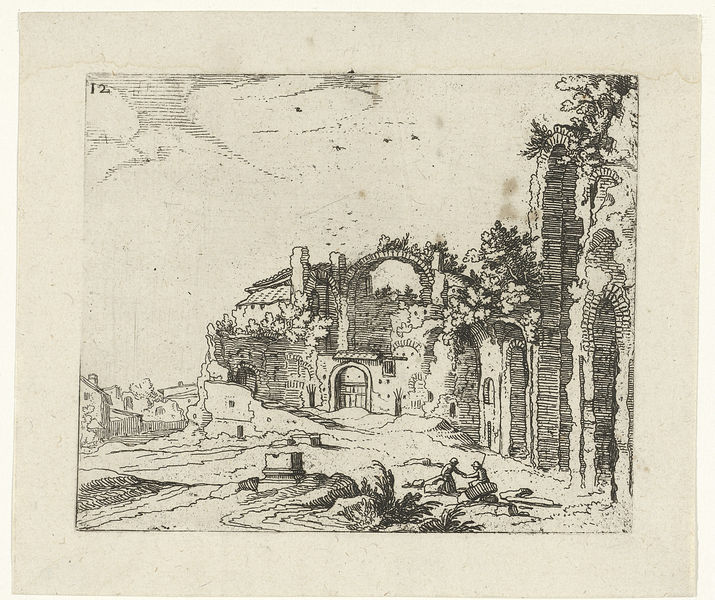
Titel: Thermen van Diocletianus
Künstler: Willem van (II) Nieulandt
Standort: Amsterdam
Institution: Rijksmuseum
Schlagwörter: village, gravure, enfants, enfant, arc, briques, mur, berger, ruine, bergers, murs, arcs, ruines, ciels